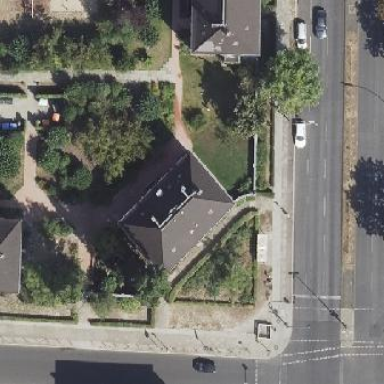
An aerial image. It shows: Apartment building with hipped roof.